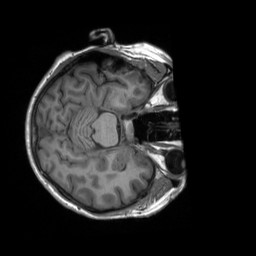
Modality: T1w
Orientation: axial
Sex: female
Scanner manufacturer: siemens
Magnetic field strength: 3 T
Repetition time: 2.3 s
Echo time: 0.00226 s